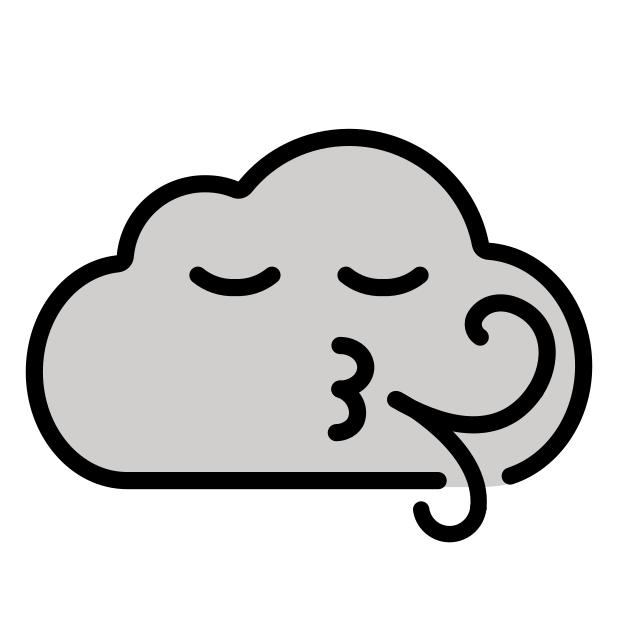
Emoji: 🌬
Name: wind blowing face
Unicode: 0x1f32c